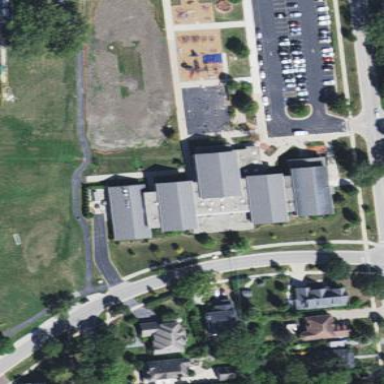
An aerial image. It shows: School building with school amenities.